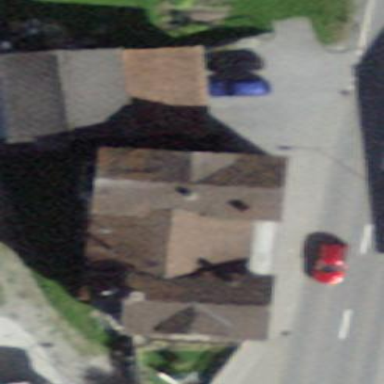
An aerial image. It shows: Simple house.